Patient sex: M
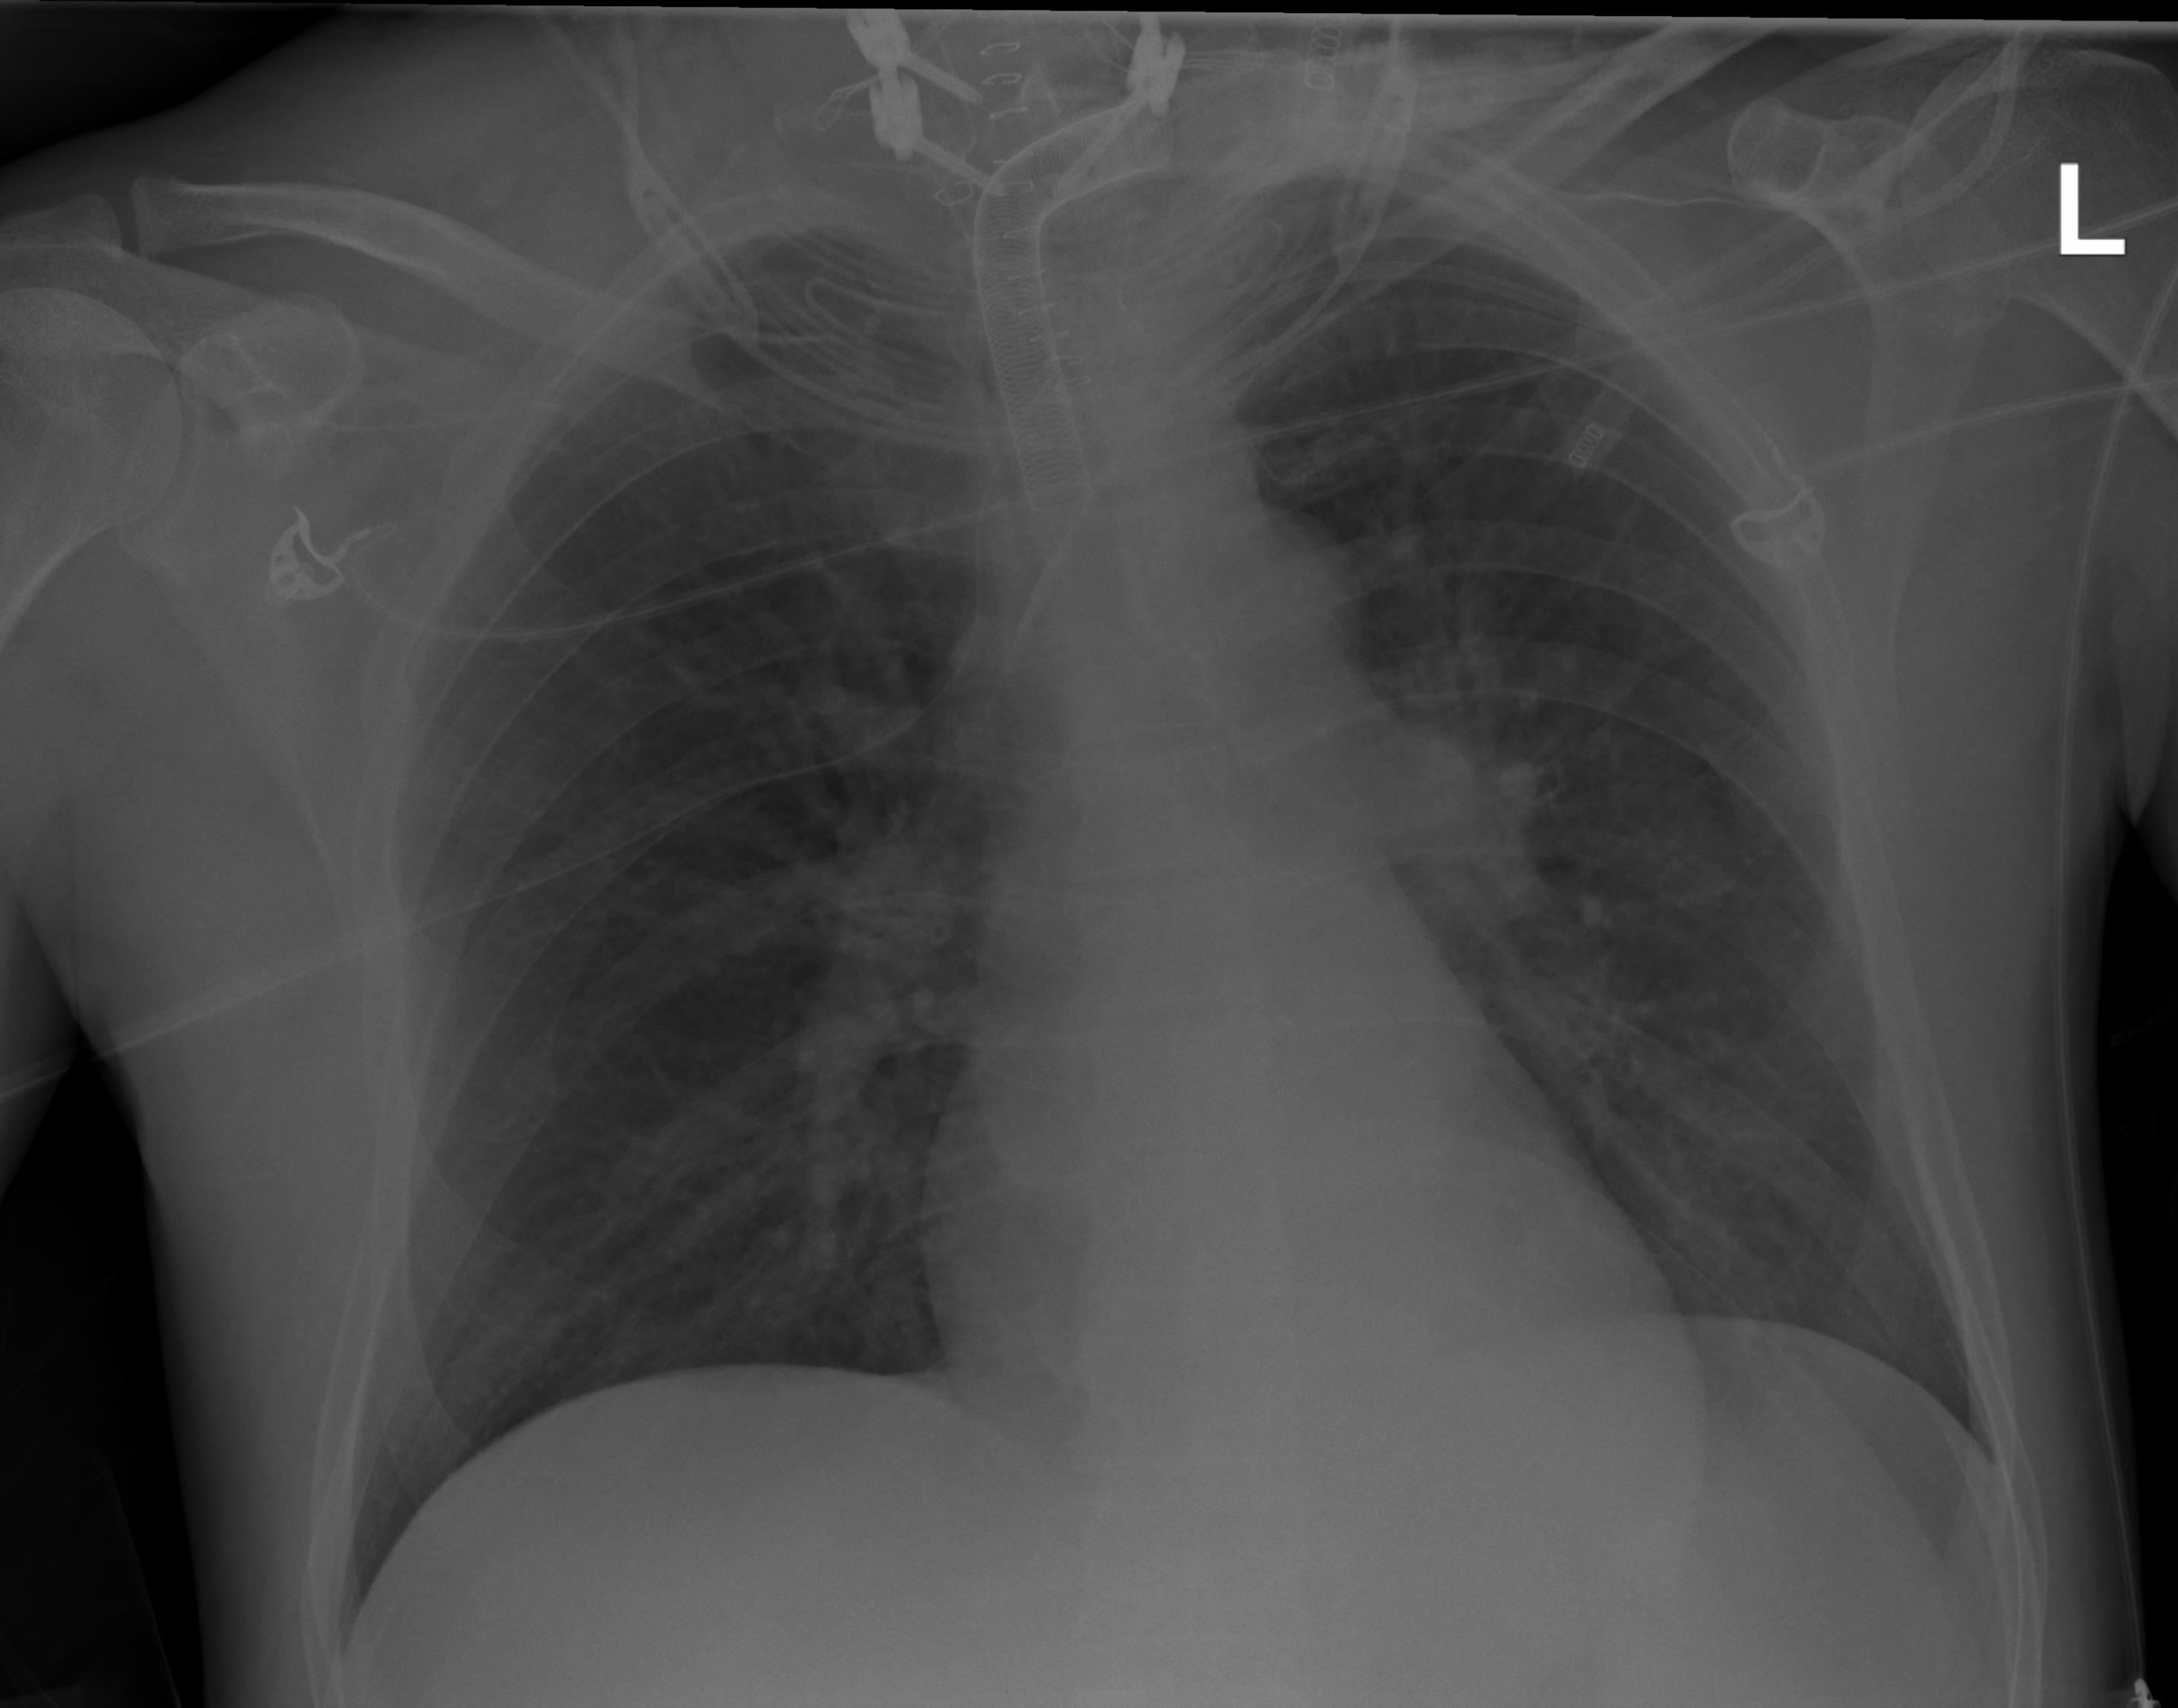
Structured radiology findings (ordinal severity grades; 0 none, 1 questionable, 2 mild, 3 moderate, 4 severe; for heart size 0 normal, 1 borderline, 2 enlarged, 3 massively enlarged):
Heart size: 0
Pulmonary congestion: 0
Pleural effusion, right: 0
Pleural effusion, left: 0
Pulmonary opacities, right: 0
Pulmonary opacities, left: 0
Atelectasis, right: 2
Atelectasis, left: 2